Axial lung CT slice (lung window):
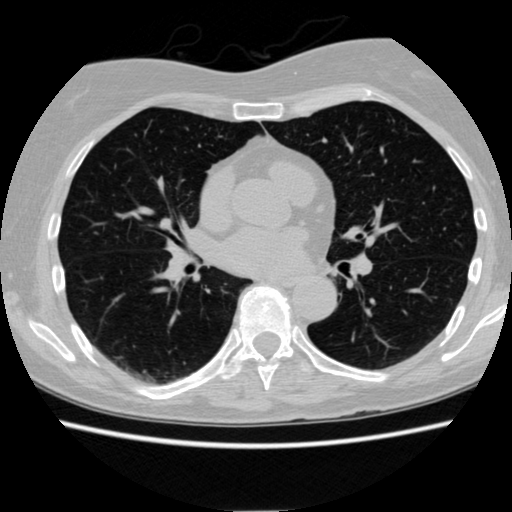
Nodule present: no